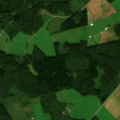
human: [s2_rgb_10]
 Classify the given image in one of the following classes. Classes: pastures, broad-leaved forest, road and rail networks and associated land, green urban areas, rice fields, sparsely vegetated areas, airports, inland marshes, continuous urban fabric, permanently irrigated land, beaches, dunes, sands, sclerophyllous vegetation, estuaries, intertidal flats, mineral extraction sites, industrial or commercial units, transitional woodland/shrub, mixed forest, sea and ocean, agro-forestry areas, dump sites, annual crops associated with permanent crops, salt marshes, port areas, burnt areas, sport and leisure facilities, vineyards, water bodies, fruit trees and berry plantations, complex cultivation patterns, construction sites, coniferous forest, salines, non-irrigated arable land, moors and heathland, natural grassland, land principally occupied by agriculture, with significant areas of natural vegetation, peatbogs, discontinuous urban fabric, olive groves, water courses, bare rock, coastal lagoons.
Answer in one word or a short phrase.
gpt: non-irrigated arable land, land principally occupied by agriculture, with significant areas of natural vegetation, mixed forest, transitional woodland/shrub